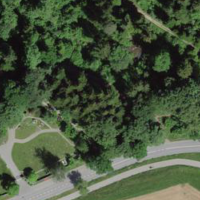
EUNIS habitat code: 44
Species observed at this site:
Aruncus dioicus